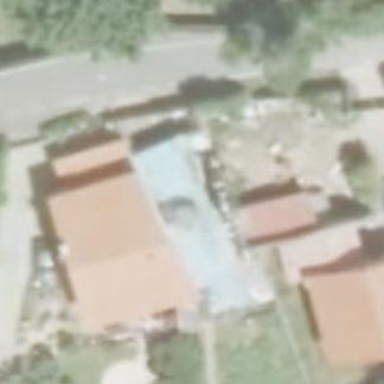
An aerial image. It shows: Simple house.